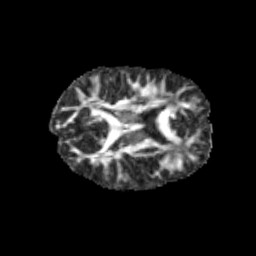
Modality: FA
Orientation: axial
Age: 9
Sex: male
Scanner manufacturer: siemens
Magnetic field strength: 3 T
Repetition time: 3.8 s
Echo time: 0.07 s